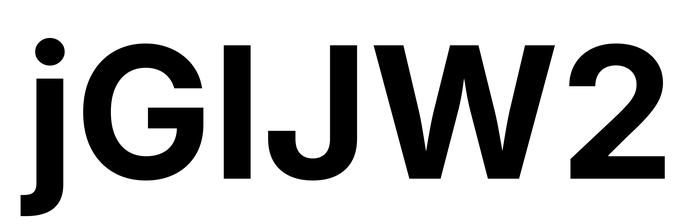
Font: Inter_Bold